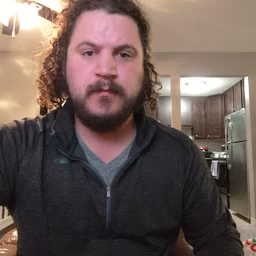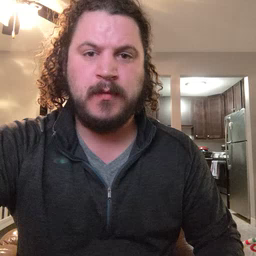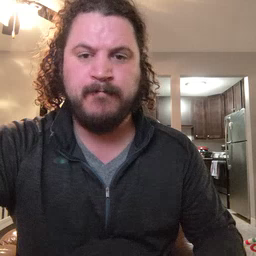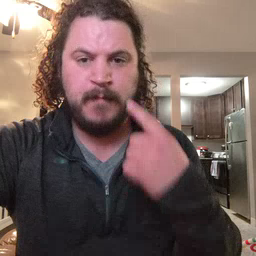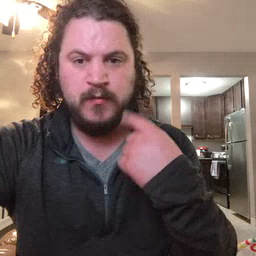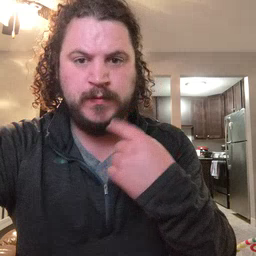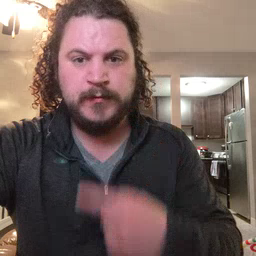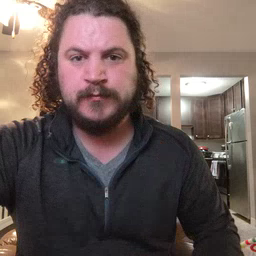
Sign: mouth